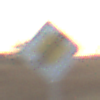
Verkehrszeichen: EndeVorfahrtsstrasse
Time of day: SunriseSunset
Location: Outdoor (Nature)
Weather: Clear
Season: Winter
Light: Natural